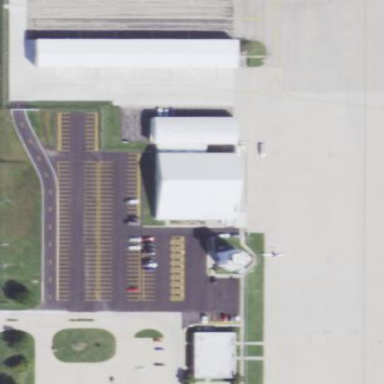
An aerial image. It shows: Hangar building at airport.